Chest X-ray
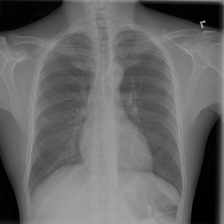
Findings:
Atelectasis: negative
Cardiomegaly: negative
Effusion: negative
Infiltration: negative
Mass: negative
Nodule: negative
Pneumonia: negative
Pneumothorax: negative
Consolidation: negative
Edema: negative
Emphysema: negative
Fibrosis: negative
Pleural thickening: negative
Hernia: negative